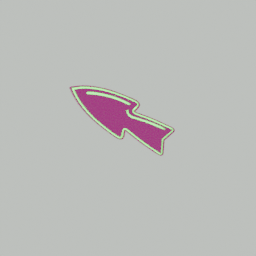
Label: decoration